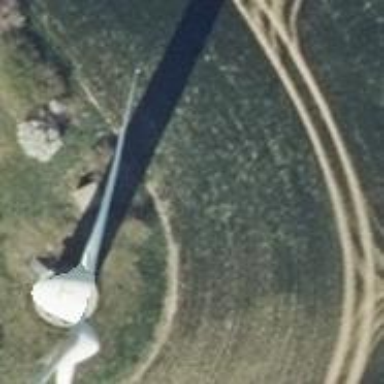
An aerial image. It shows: Wind generator in the form of horizontal axis wind turbine.